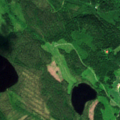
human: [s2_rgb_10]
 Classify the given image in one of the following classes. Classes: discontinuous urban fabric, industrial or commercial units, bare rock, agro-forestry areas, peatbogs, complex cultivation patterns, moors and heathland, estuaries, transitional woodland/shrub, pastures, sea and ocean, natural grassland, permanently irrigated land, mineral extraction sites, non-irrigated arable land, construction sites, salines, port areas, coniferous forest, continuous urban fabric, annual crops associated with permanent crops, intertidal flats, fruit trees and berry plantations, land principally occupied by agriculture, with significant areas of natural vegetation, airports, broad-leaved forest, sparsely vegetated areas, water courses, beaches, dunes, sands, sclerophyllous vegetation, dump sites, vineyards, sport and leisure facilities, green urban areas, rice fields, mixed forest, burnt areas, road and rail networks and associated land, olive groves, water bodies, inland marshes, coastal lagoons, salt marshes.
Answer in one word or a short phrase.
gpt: coniferous forest, mixed forest, transitional woodland/shrub